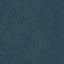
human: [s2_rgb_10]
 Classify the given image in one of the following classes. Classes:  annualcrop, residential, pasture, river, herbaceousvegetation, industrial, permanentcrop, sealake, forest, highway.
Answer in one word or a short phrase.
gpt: Forest